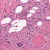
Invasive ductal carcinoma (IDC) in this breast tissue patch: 0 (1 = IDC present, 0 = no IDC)